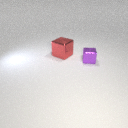
small purple metal cube in front of large red metal cube